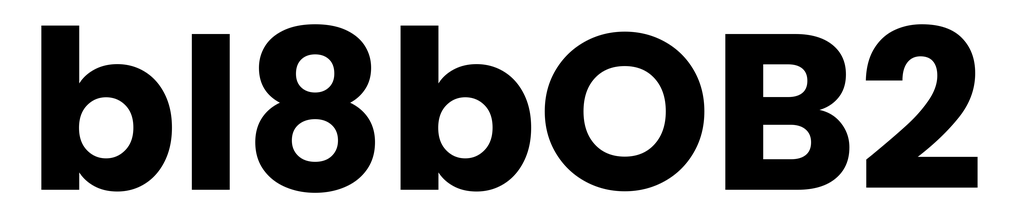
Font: Poppins-Bold